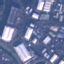
Land use / land cover: Industrial